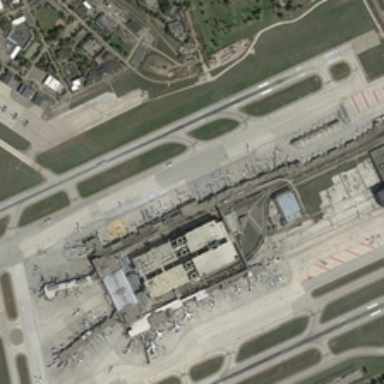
Many of the planes were docked on the wide .